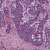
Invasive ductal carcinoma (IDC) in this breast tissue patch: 1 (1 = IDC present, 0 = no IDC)